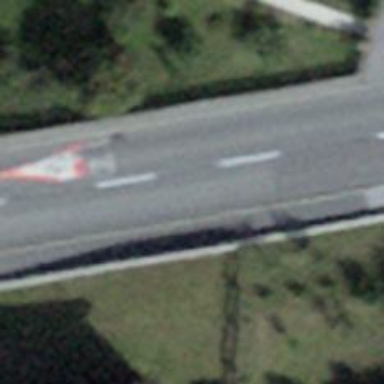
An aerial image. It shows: Primary road with asphalt surface.